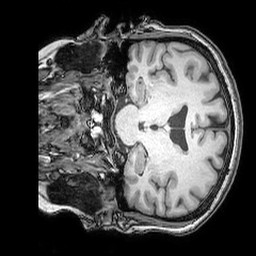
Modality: T1w
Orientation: coronal
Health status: ill
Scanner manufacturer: philips
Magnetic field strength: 3 T
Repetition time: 0.007 s
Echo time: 0.0035 s